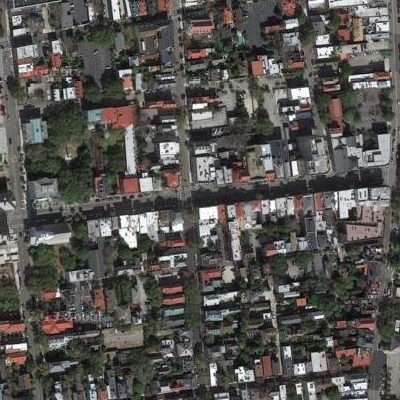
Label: fResident